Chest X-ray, PA view. Patient: 39 years old, sex F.
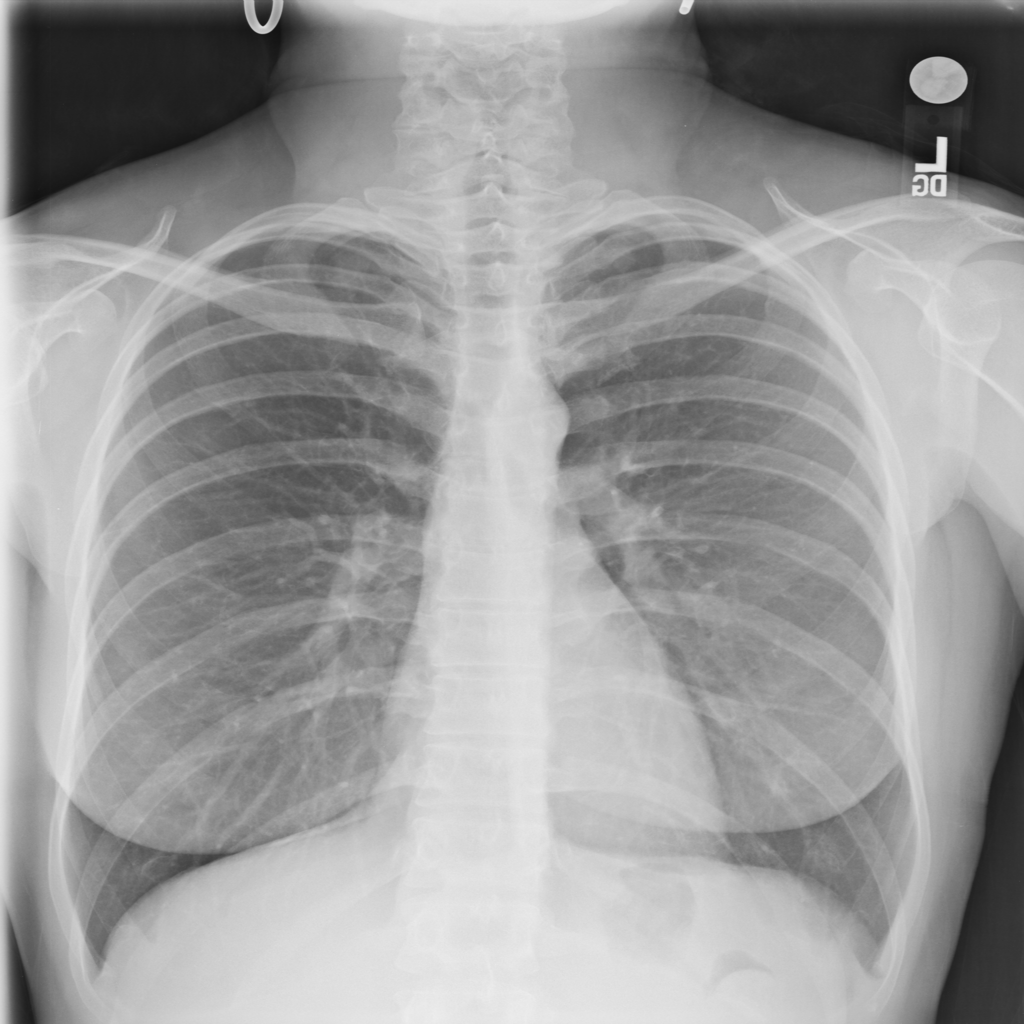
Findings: No Finding